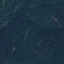
Land use / land cover class: Forest